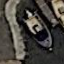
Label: civil